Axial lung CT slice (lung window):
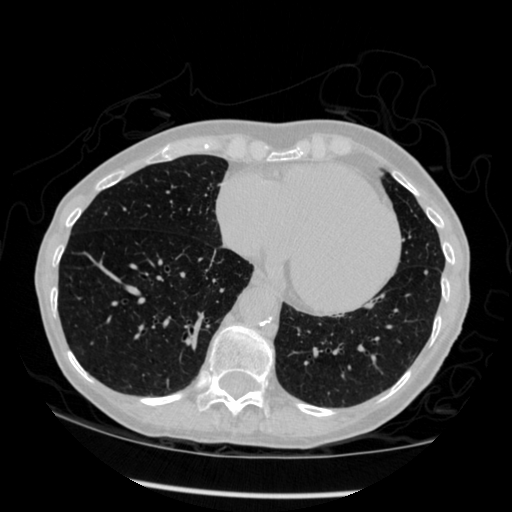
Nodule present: yes
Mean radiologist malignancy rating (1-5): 2